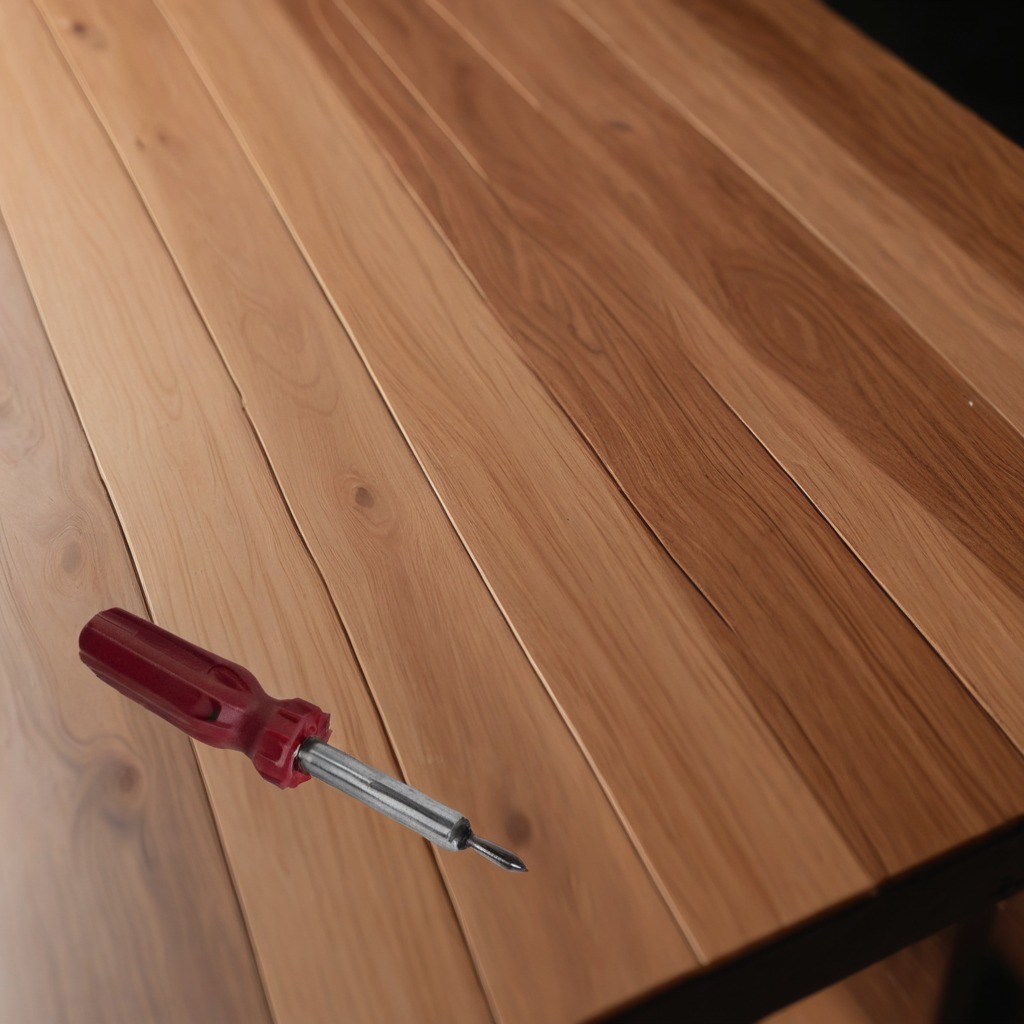
A screwdriver lying on a wooden table in a carpentry studio.